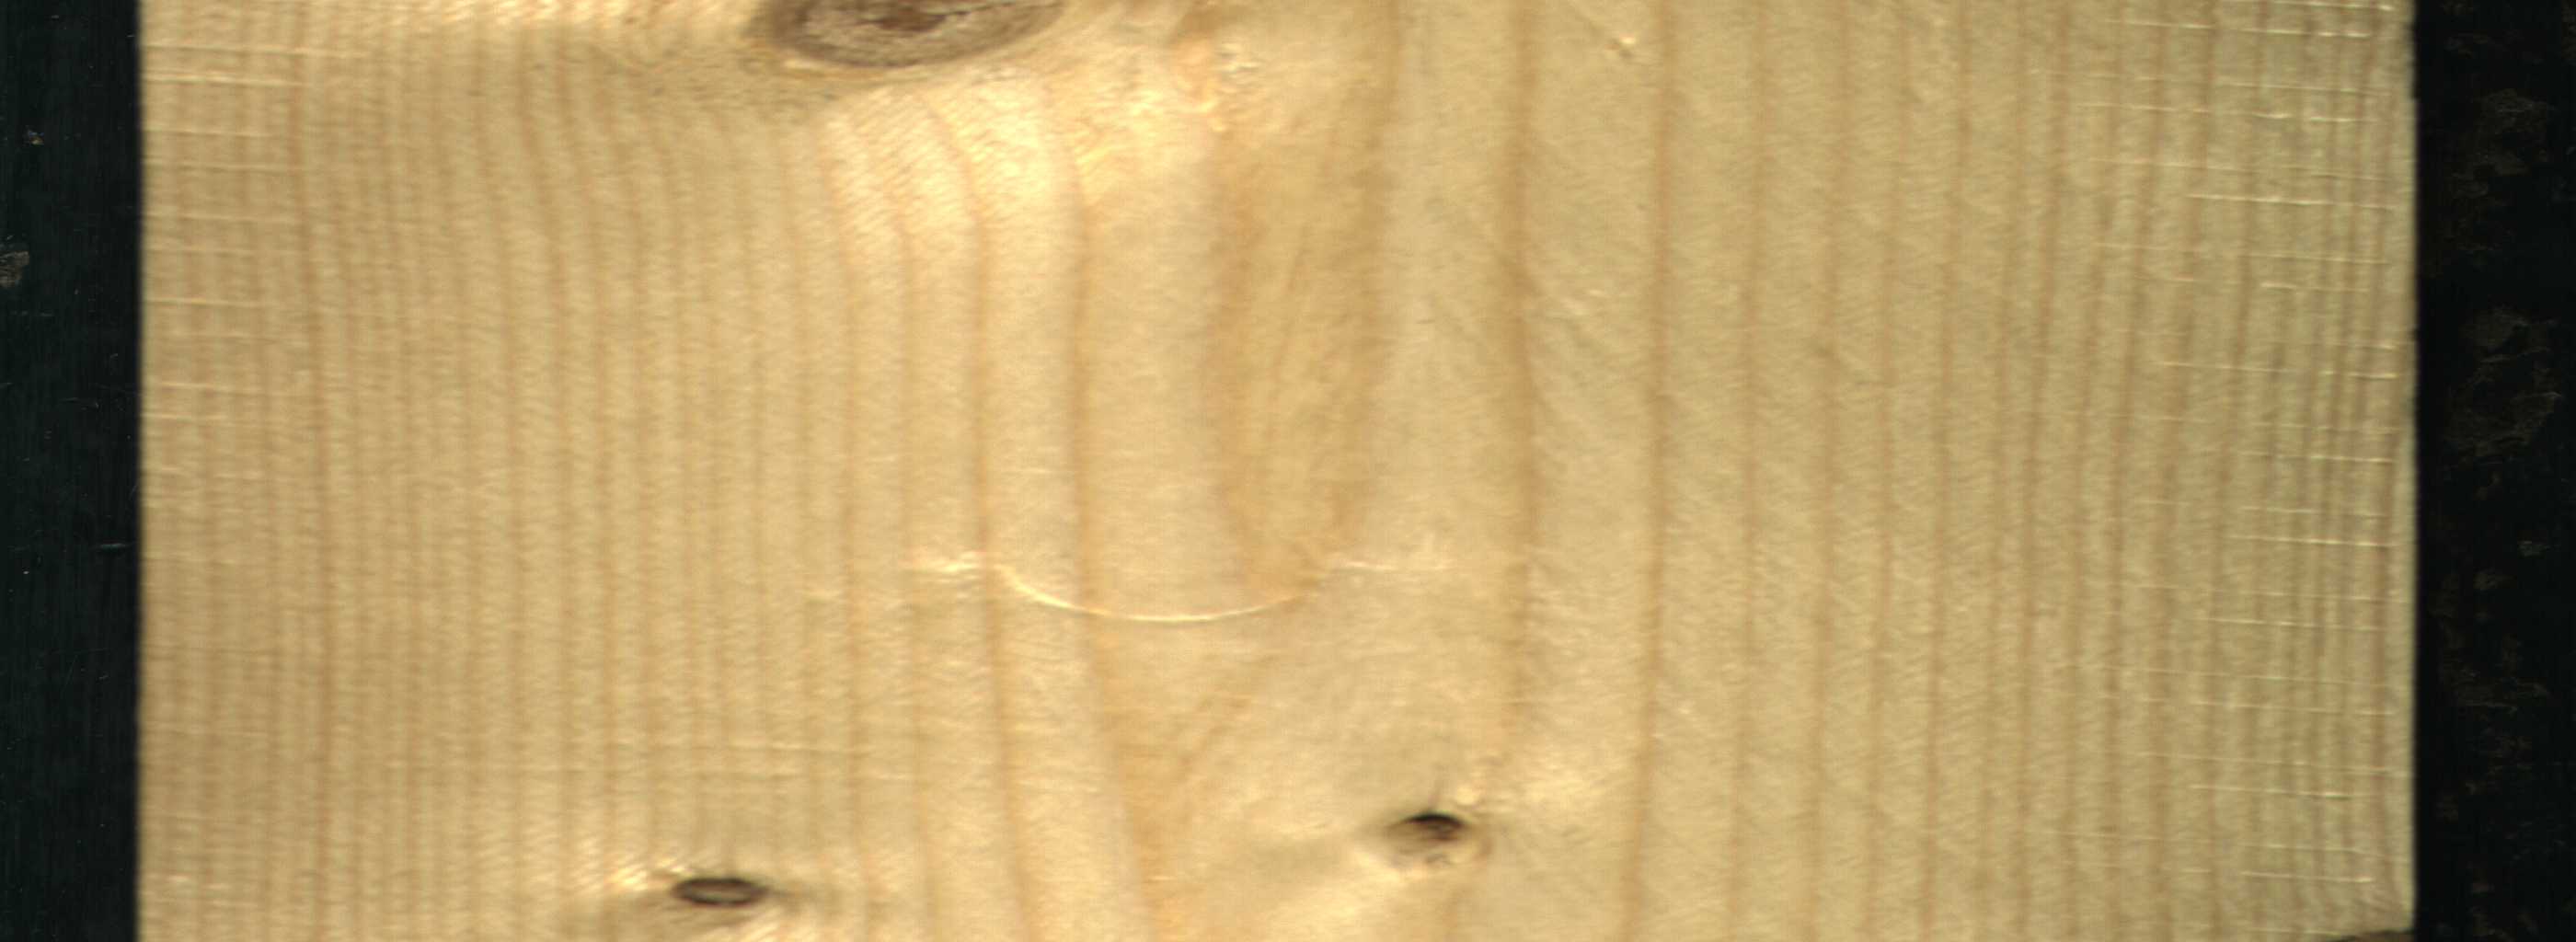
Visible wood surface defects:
Dead_Knot
Live_Knot
Live_Knot